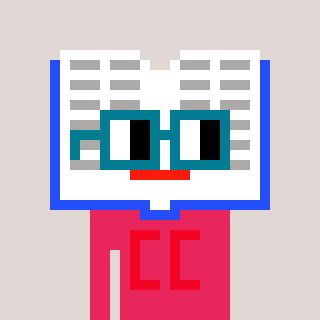
a pixel art character with square dark green glasses, a dictionary-shaped head and a redpinkish-colored body on a warm background